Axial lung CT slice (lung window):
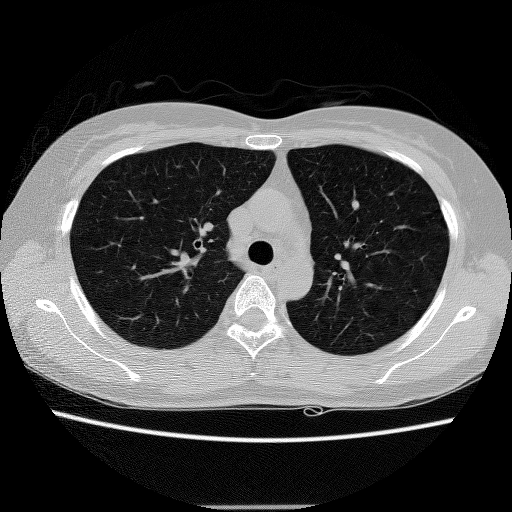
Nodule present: no